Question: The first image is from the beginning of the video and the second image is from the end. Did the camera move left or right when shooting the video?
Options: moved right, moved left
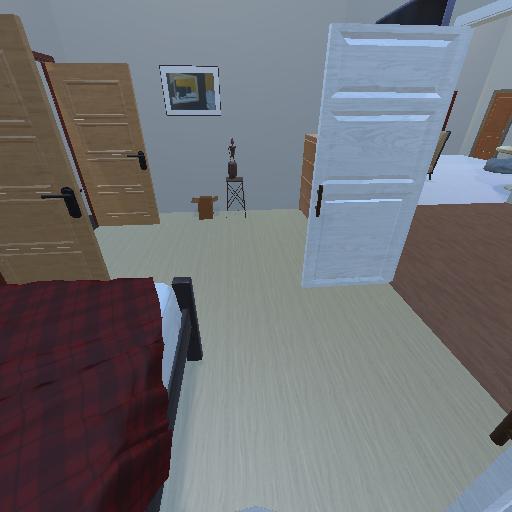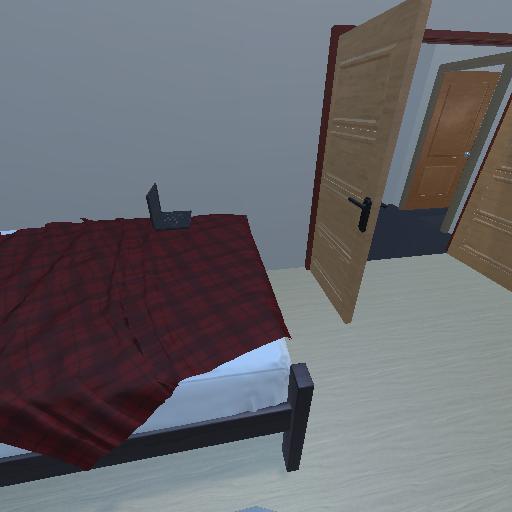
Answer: moved right